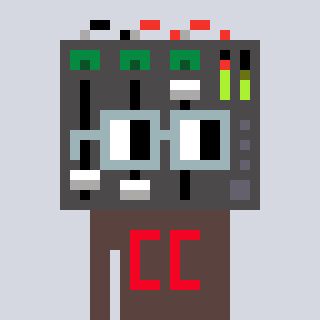
a pixel art character with square dark gray glasses, a mixer-shaped head and a darkbrown-colored body on a cool background